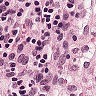
Metastatic tissue present: no